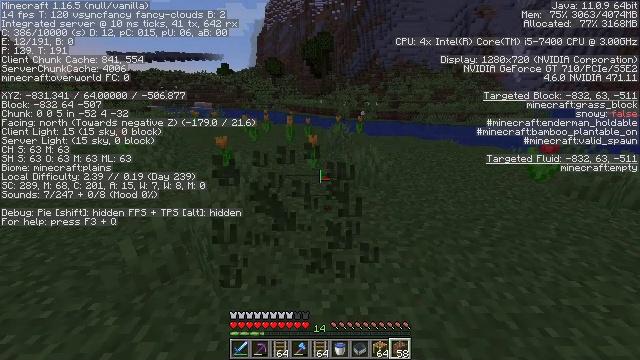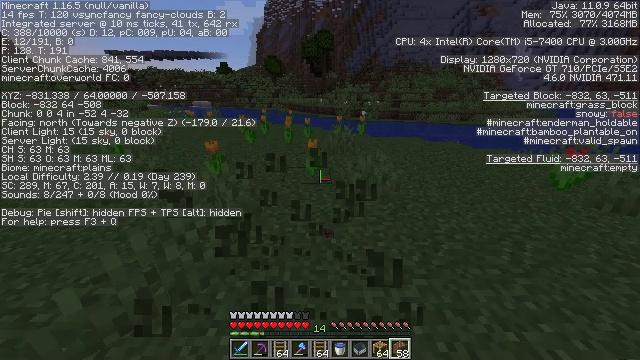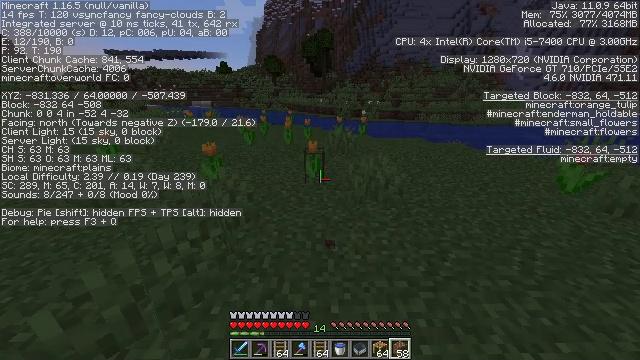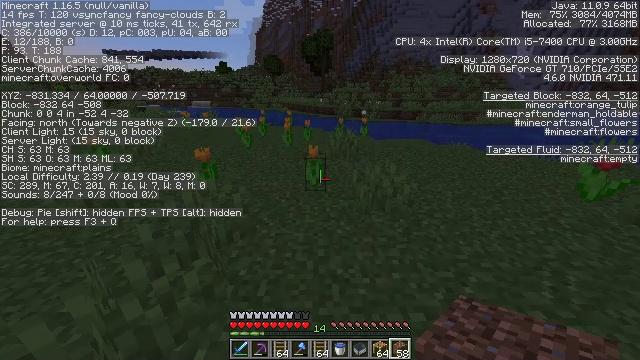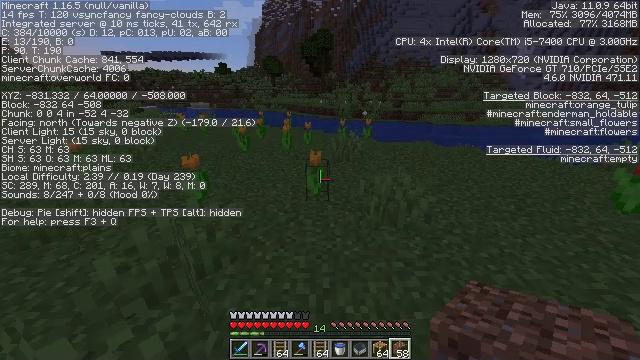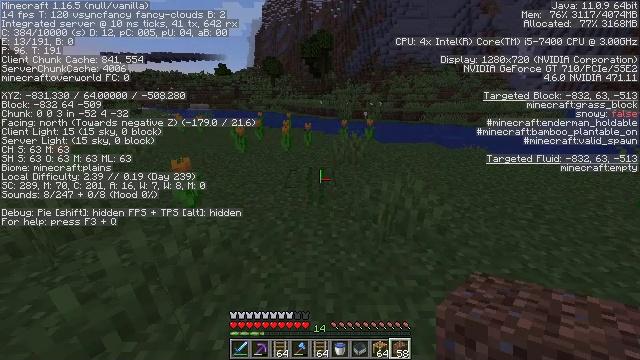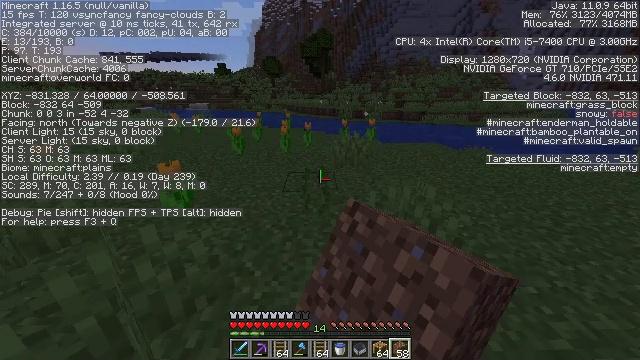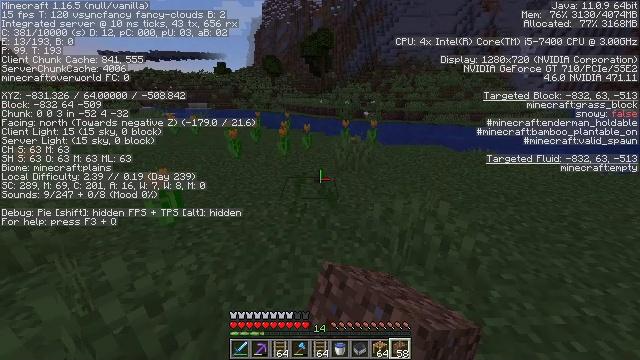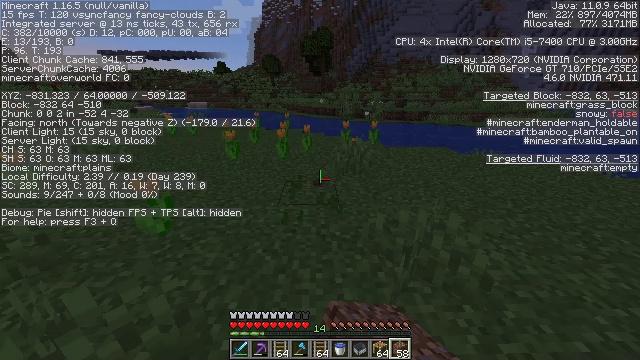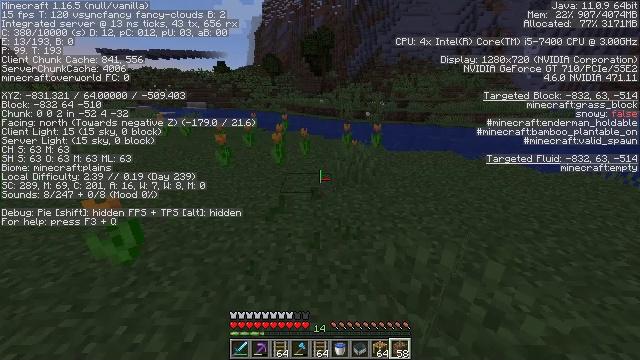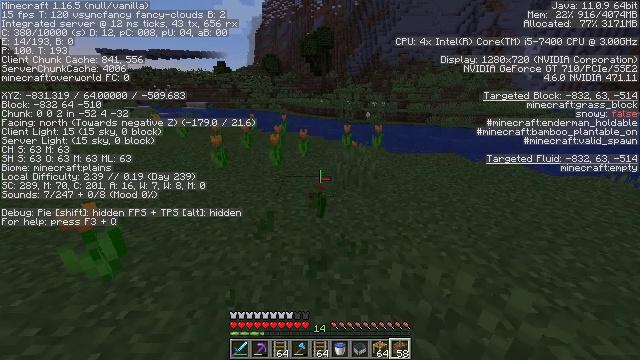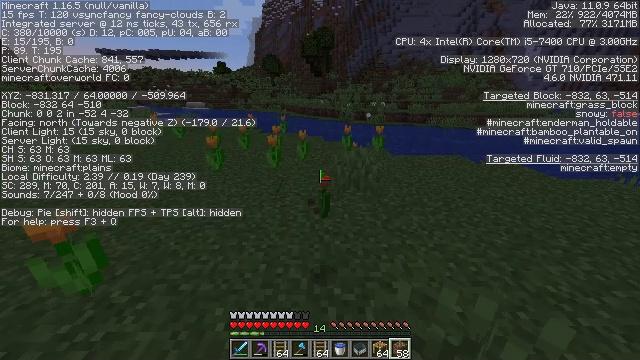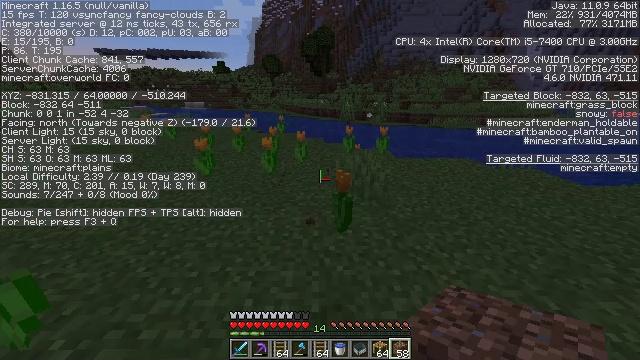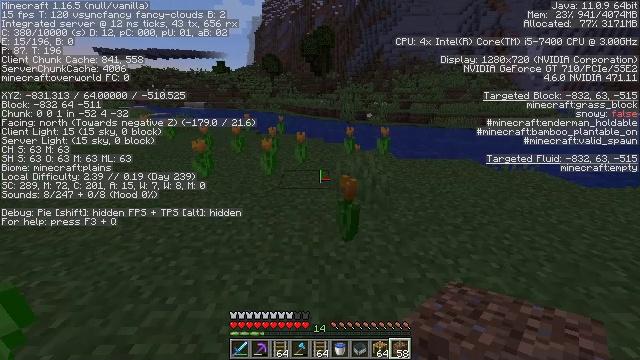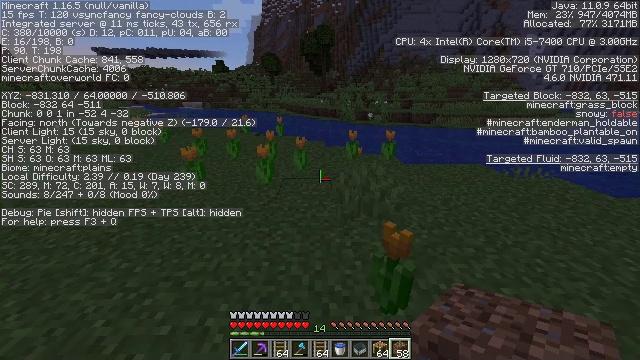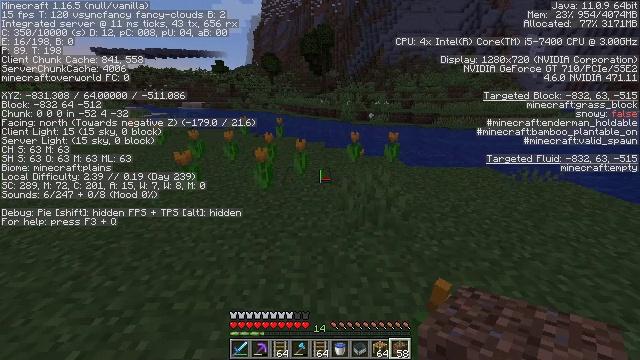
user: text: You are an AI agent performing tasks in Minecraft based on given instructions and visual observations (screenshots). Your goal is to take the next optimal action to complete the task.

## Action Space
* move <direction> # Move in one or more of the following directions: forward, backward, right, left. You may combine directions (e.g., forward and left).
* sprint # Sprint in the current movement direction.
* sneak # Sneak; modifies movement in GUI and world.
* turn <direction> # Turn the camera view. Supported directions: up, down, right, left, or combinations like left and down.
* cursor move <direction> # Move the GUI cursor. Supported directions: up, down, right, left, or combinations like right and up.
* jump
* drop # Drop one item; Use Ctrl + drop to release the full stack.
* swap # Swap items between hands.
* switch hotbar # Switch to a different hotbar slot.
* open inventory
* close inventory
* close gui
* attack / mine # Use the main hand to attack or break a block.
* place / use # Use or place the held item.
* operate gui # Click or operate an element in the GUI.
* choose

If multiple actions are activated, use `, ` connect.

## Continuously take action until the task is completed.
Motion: motion action
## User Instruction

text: Harvest an orange tulip.
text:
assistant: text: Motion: move forward
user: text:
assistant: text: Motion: move forward
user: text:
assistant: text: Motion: move forward
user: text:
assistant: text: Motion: move forward
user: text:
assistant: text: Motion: move forward, attack / mine
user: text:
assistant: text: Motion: move forward, attack / mine
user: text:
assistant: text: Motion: move forward, attack / mine
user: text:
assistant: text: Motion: move forward
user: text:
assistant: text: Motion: move forward
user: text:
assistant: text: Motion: move forward
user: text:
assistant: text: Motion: move forward
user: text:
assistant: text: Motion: move forward
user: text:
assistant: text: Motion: move forward
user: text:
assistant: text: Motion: move forward
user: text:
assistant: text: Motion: move forward
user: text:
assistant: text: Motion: move forward
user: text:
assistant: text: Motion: move forward
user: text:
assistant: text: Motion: move forward
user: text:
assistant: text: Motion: move forward, attack / mine
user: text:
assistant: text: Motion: move forward, attack / mine
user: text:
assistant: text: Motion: move forward, attack / mine
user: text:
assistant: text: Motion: move forward, turn left and down
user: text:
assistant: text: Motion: move forward
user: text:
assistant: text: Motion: move forward
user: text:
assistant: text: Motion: move forward
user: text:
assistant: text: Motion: move forward
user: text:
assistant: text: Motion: move forward
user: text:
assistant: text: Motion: move forward, turn down
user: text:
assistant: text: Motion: move forward, turn down
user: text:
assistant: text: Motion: no_op